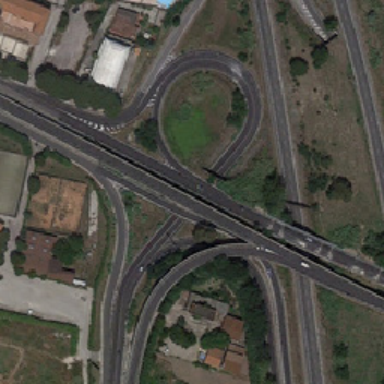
On the earth with a large population there are many trees around it .